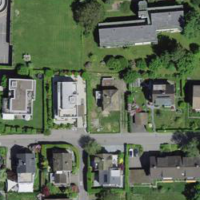
EUNIS habitat code: 55
Species observed at this site:
Acer campestre